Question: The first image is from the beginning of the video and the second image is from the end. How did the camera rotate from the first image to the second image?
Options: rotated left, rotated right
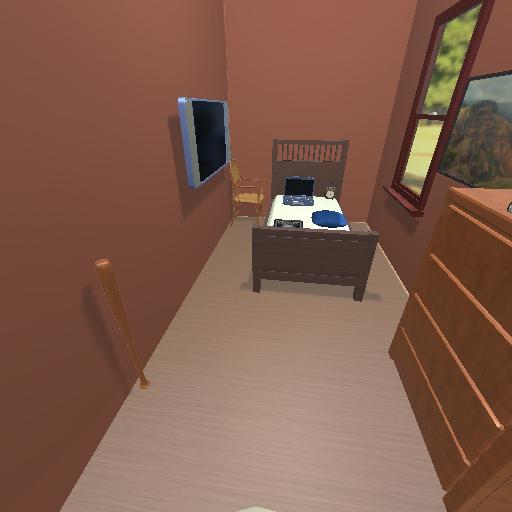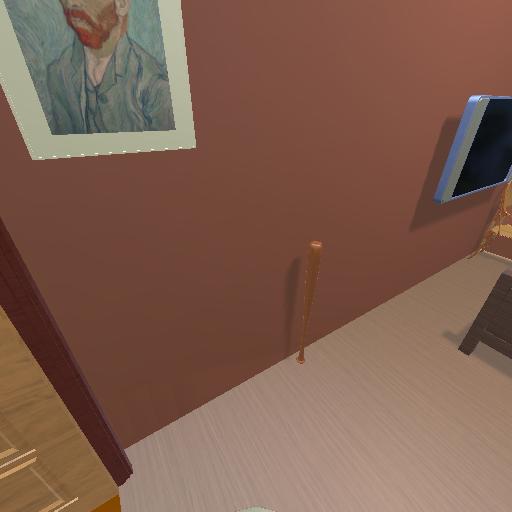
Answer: rotated left